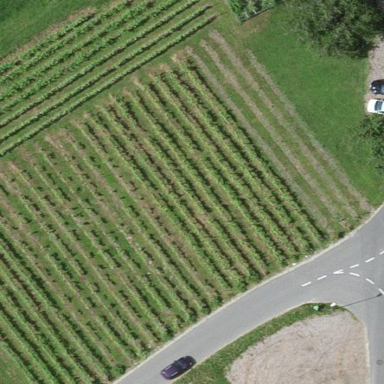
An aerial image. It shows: Beautiful vineyard in the countryside.